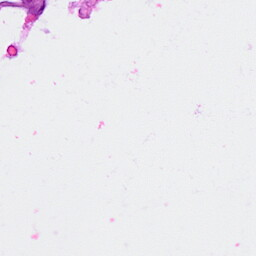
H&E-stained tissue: Breast